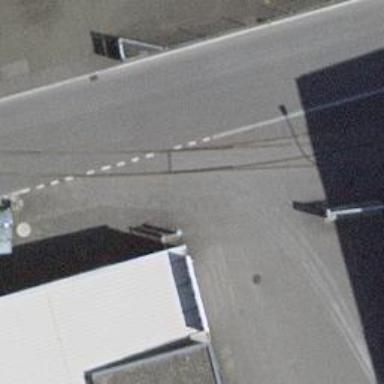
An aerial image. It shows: Level crossing along the railway.